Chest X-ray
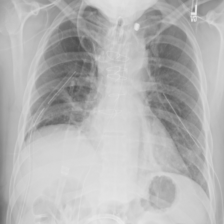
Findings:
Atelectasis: positive
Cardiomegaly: negative
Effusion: negative
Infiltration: negative
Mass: negative
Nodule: negative
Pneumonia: negative
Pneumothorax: positive
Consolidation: negative
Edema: negative
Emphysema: negative
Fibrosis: negative
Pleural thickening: negative
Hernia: negative